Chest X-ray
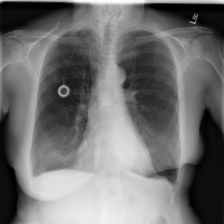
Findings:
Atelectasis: negative
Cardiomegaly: negative
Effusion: negative
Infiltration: negative
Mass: negative
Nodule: negative
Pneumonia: negative
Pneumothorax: negative
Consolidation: negative
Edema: negative
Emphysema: negative
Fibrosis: negative
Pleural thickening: negative
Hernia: negative